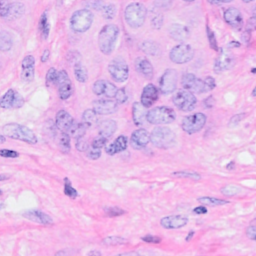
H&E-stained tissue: Breast